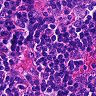
Metastatic tissue present: no